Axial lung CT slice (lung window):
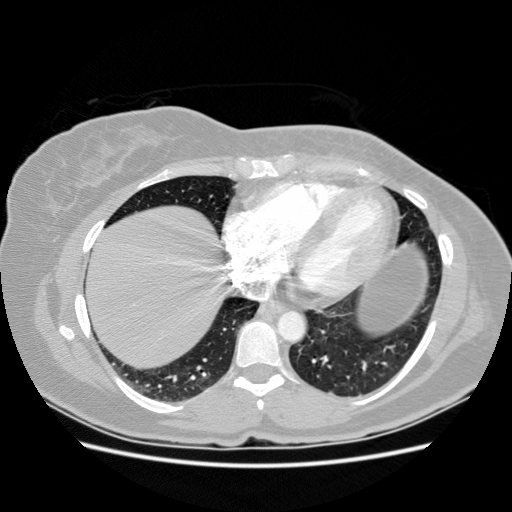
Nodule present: no